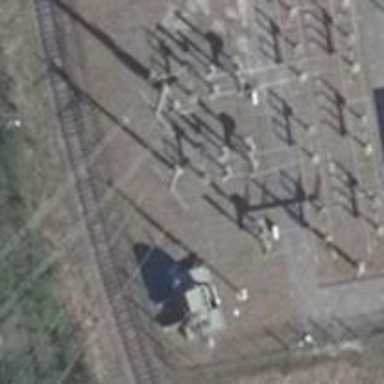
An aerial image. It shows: Power line is depicted.